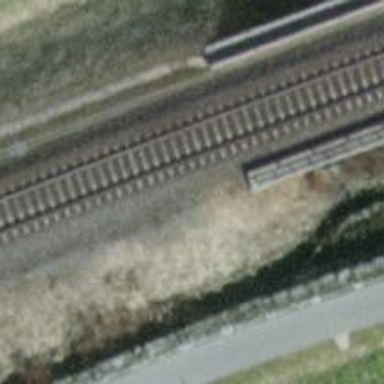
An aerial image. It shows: Railway bridge with one electrified track and contact line. The track type is main.